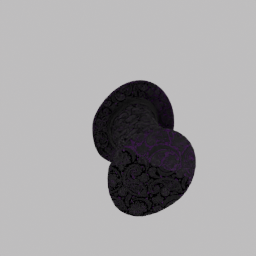
Label: people